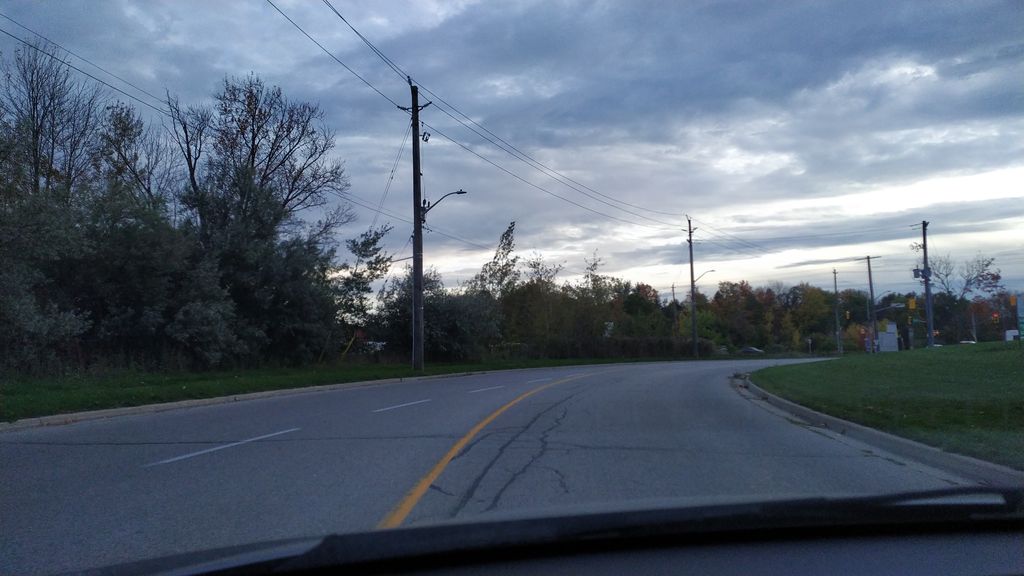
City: kitchener-waterloo